A scalogram of one vibration snapshot from a rotating bearing is shown, computed with a continuous wavelet transform. Determine the bearing's health state. Answer with exactly one of: normal, inner_race, outer_race, ball.
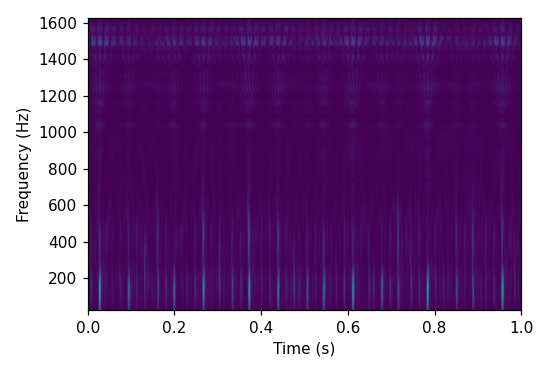
Answer: outer_race